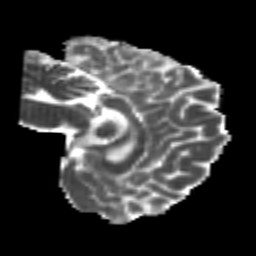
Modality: MD
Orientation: sagittal
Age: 22
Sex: female
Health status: healthy
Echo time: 0.074 s